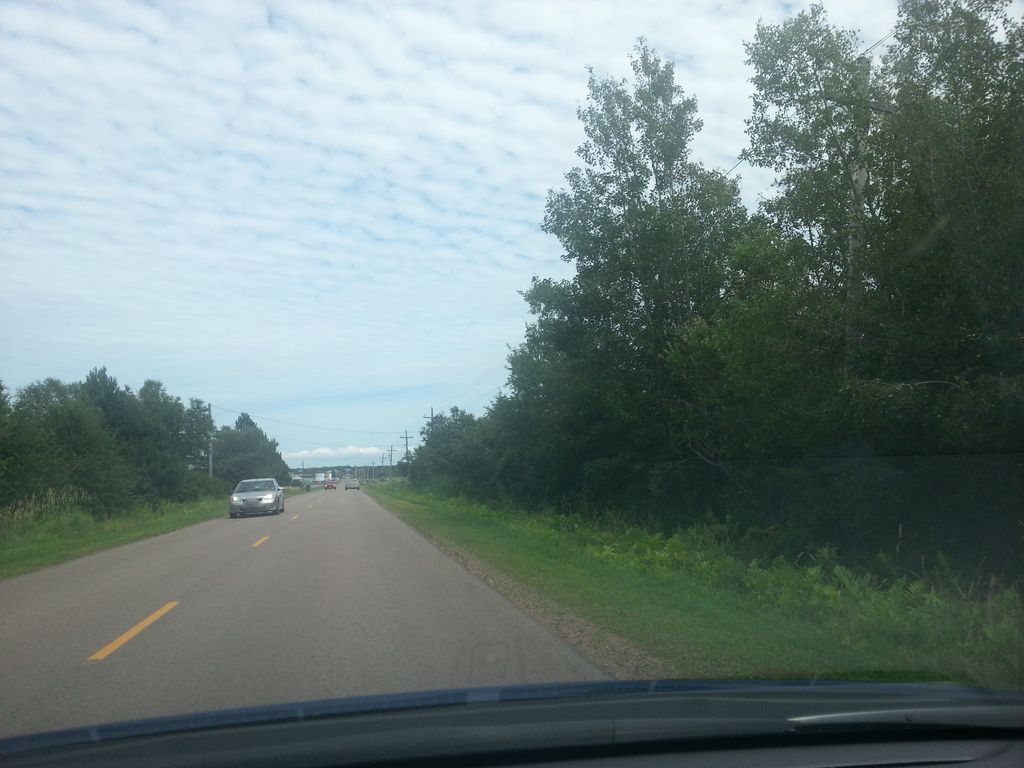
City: charlottetown